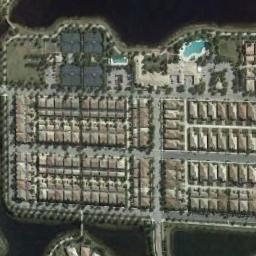
Label: residential